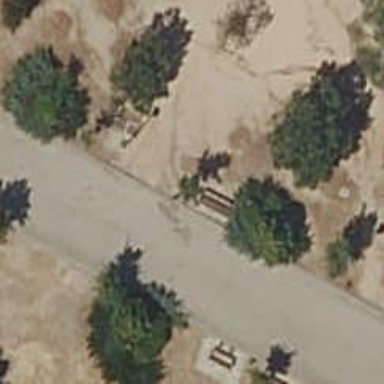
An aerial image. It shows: Bench.